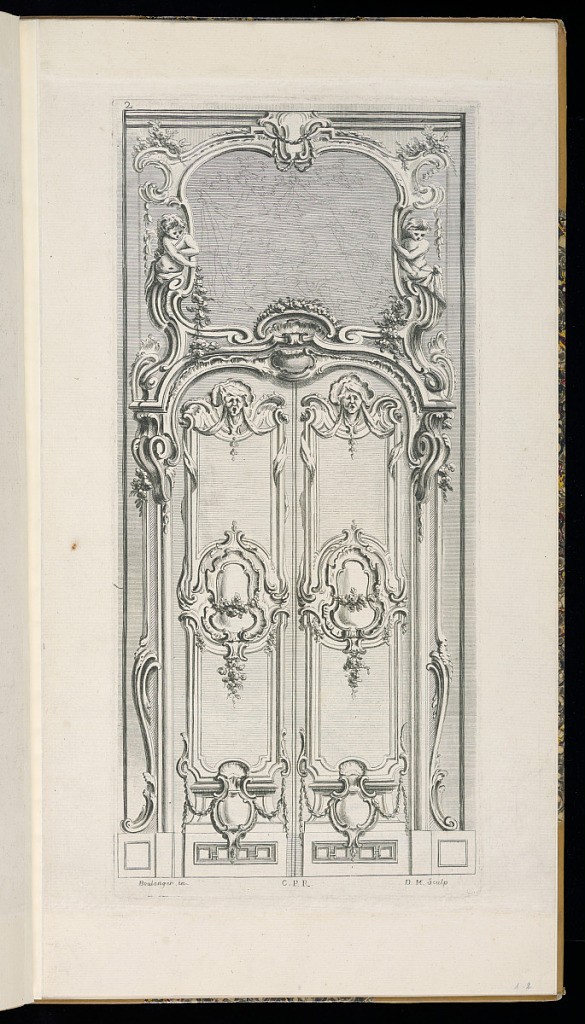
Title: Door Design
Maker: Jean-François-Antoine Boulanger, French?, active mid 18th century
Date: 1755–76
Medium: Etching on laid paper
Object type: Print
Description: A design for a set of double doors with an overdoor painted panel with rococo ornament featuring shells, cartouches, masks, herms, festoons of flowers, ribbons, rinceaux, c-scrolls, fleurons, acanthus leaves, and panels. The plate is numbered and signed.